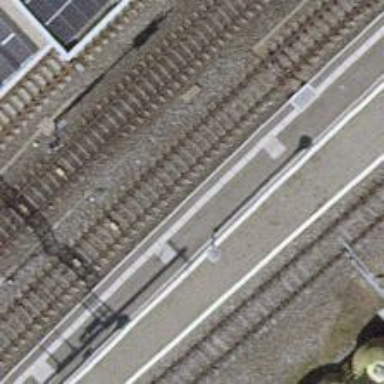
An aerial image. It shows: Railway signal.